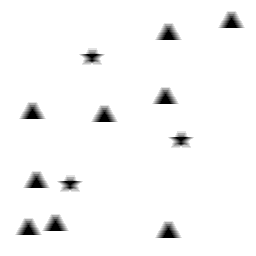
Squares: 0
Triangles: 9
Stars: 3
Total shapes: 12